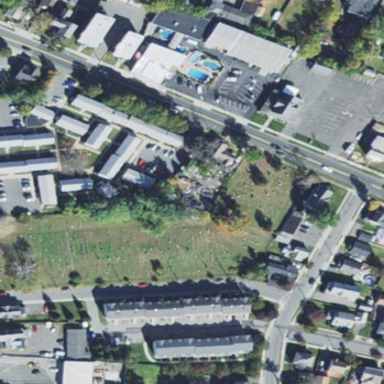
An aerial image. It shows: Cemetery with historical significance.